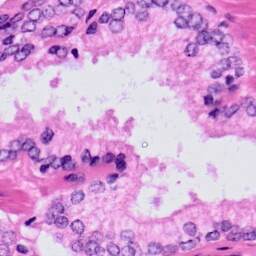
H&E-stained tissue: Prostate